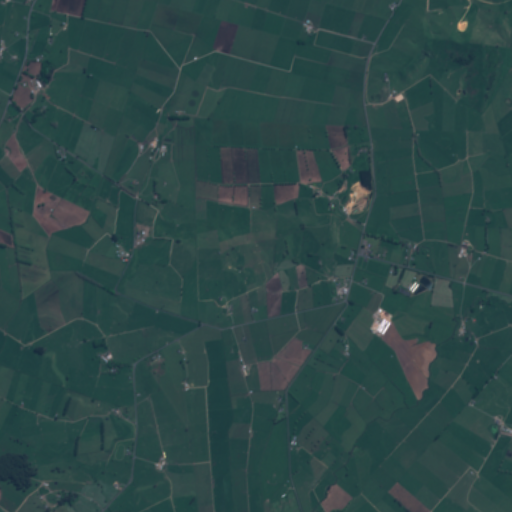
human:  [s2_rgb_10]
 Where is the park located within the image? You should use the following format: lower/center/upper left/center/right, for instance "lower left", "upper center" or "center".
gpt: The park is located in the center right of the image.
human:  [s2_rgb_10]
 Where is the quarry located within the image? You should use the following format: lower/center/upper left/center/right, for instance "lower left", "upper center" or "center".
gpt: The quarry is located in the center right of the image.
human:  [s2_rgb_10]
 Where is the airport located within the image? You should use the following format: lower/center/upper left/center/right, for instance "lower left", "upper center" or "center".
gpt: There is no airport in the image.